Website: apple
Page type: account-selection
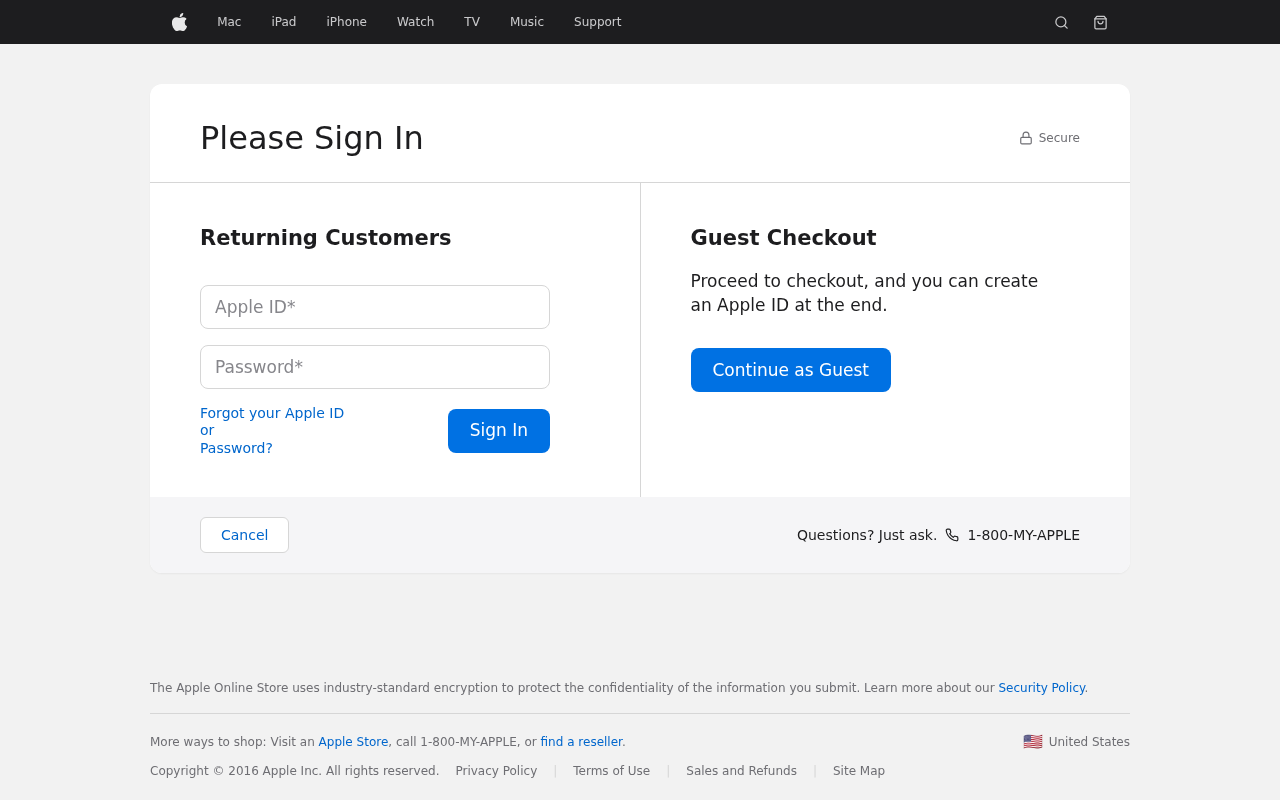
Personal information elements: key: PII_LOGIN_USERNAME
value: csmith622